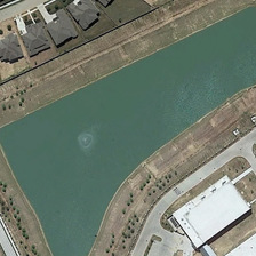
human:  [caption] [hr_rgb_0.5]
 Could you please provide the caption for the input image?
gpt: A white building with a white building on both sides of a pale green pond

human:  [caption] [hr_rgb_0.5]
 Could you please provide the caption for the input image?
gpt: On both sides of the pale green pond there is a white building and a grey one

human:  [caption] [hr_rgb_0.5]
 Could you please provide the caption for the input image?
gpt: The sides are light green, white and gray.

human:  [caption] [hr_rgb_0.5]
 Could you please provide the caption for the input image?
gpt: On both sides of the light green pond is a white building and a gray building

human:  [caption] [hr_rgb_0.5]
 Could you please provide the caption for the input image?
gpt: On both sides of pale green lake is a white building and a gray building